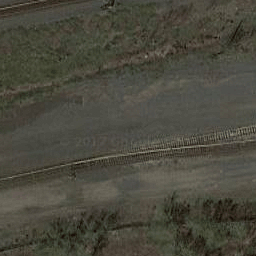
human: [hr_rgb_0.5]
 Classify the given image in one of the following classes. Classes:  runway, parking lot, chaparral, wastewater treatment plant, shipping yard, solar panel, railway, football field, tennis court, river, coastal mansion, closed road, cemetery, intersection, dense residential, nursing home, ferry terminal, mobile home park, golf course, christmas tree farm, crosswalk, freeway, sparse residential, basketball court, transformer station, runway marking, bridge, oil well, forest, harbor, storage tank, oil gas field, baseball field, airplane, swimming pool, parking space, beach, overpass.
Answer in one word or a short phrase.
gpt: railway